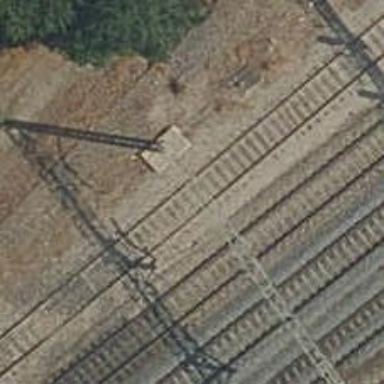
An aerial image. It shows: Rail yard with electrified contact lines for railway operations.